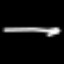
Label: line